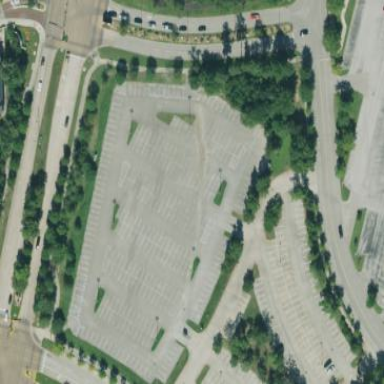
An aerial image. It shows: Road serving as parking aisle.